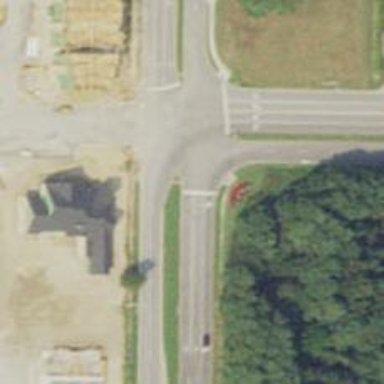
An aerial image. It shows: Road with stop sign.